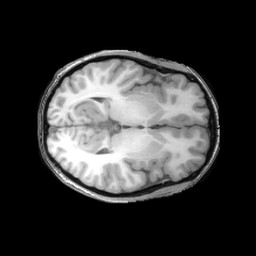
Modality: T1w
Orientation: axial
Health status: ill
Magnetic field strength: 3 T